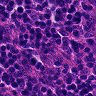
Metastatic tissue present: no